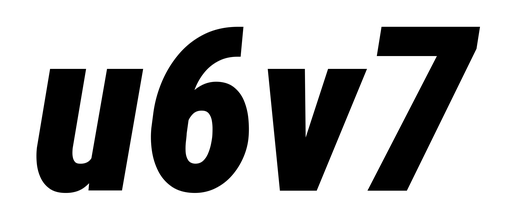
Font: Roboto-Italic_Condensed_Black_Italic